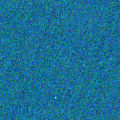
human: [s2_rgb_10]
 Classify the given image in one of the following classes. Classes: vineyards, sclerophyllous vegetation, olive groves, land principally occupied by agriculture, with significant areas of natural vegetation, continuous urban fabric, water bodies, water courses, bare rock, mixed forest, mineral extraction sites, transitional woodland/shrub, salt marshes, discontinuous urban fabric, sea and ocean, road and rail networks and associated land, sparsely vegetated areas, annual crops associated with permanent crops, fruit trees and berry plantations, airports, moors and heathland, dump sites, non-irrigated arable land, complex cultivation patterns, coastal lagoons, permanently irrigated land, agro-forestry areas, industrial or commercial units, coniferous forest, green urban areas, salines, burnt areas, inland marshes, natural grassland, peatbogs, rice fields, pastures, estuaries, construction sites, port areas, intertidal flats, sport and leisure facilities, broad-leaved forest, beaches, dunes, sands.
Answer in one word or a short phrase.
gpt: sea and ocean